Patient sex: F
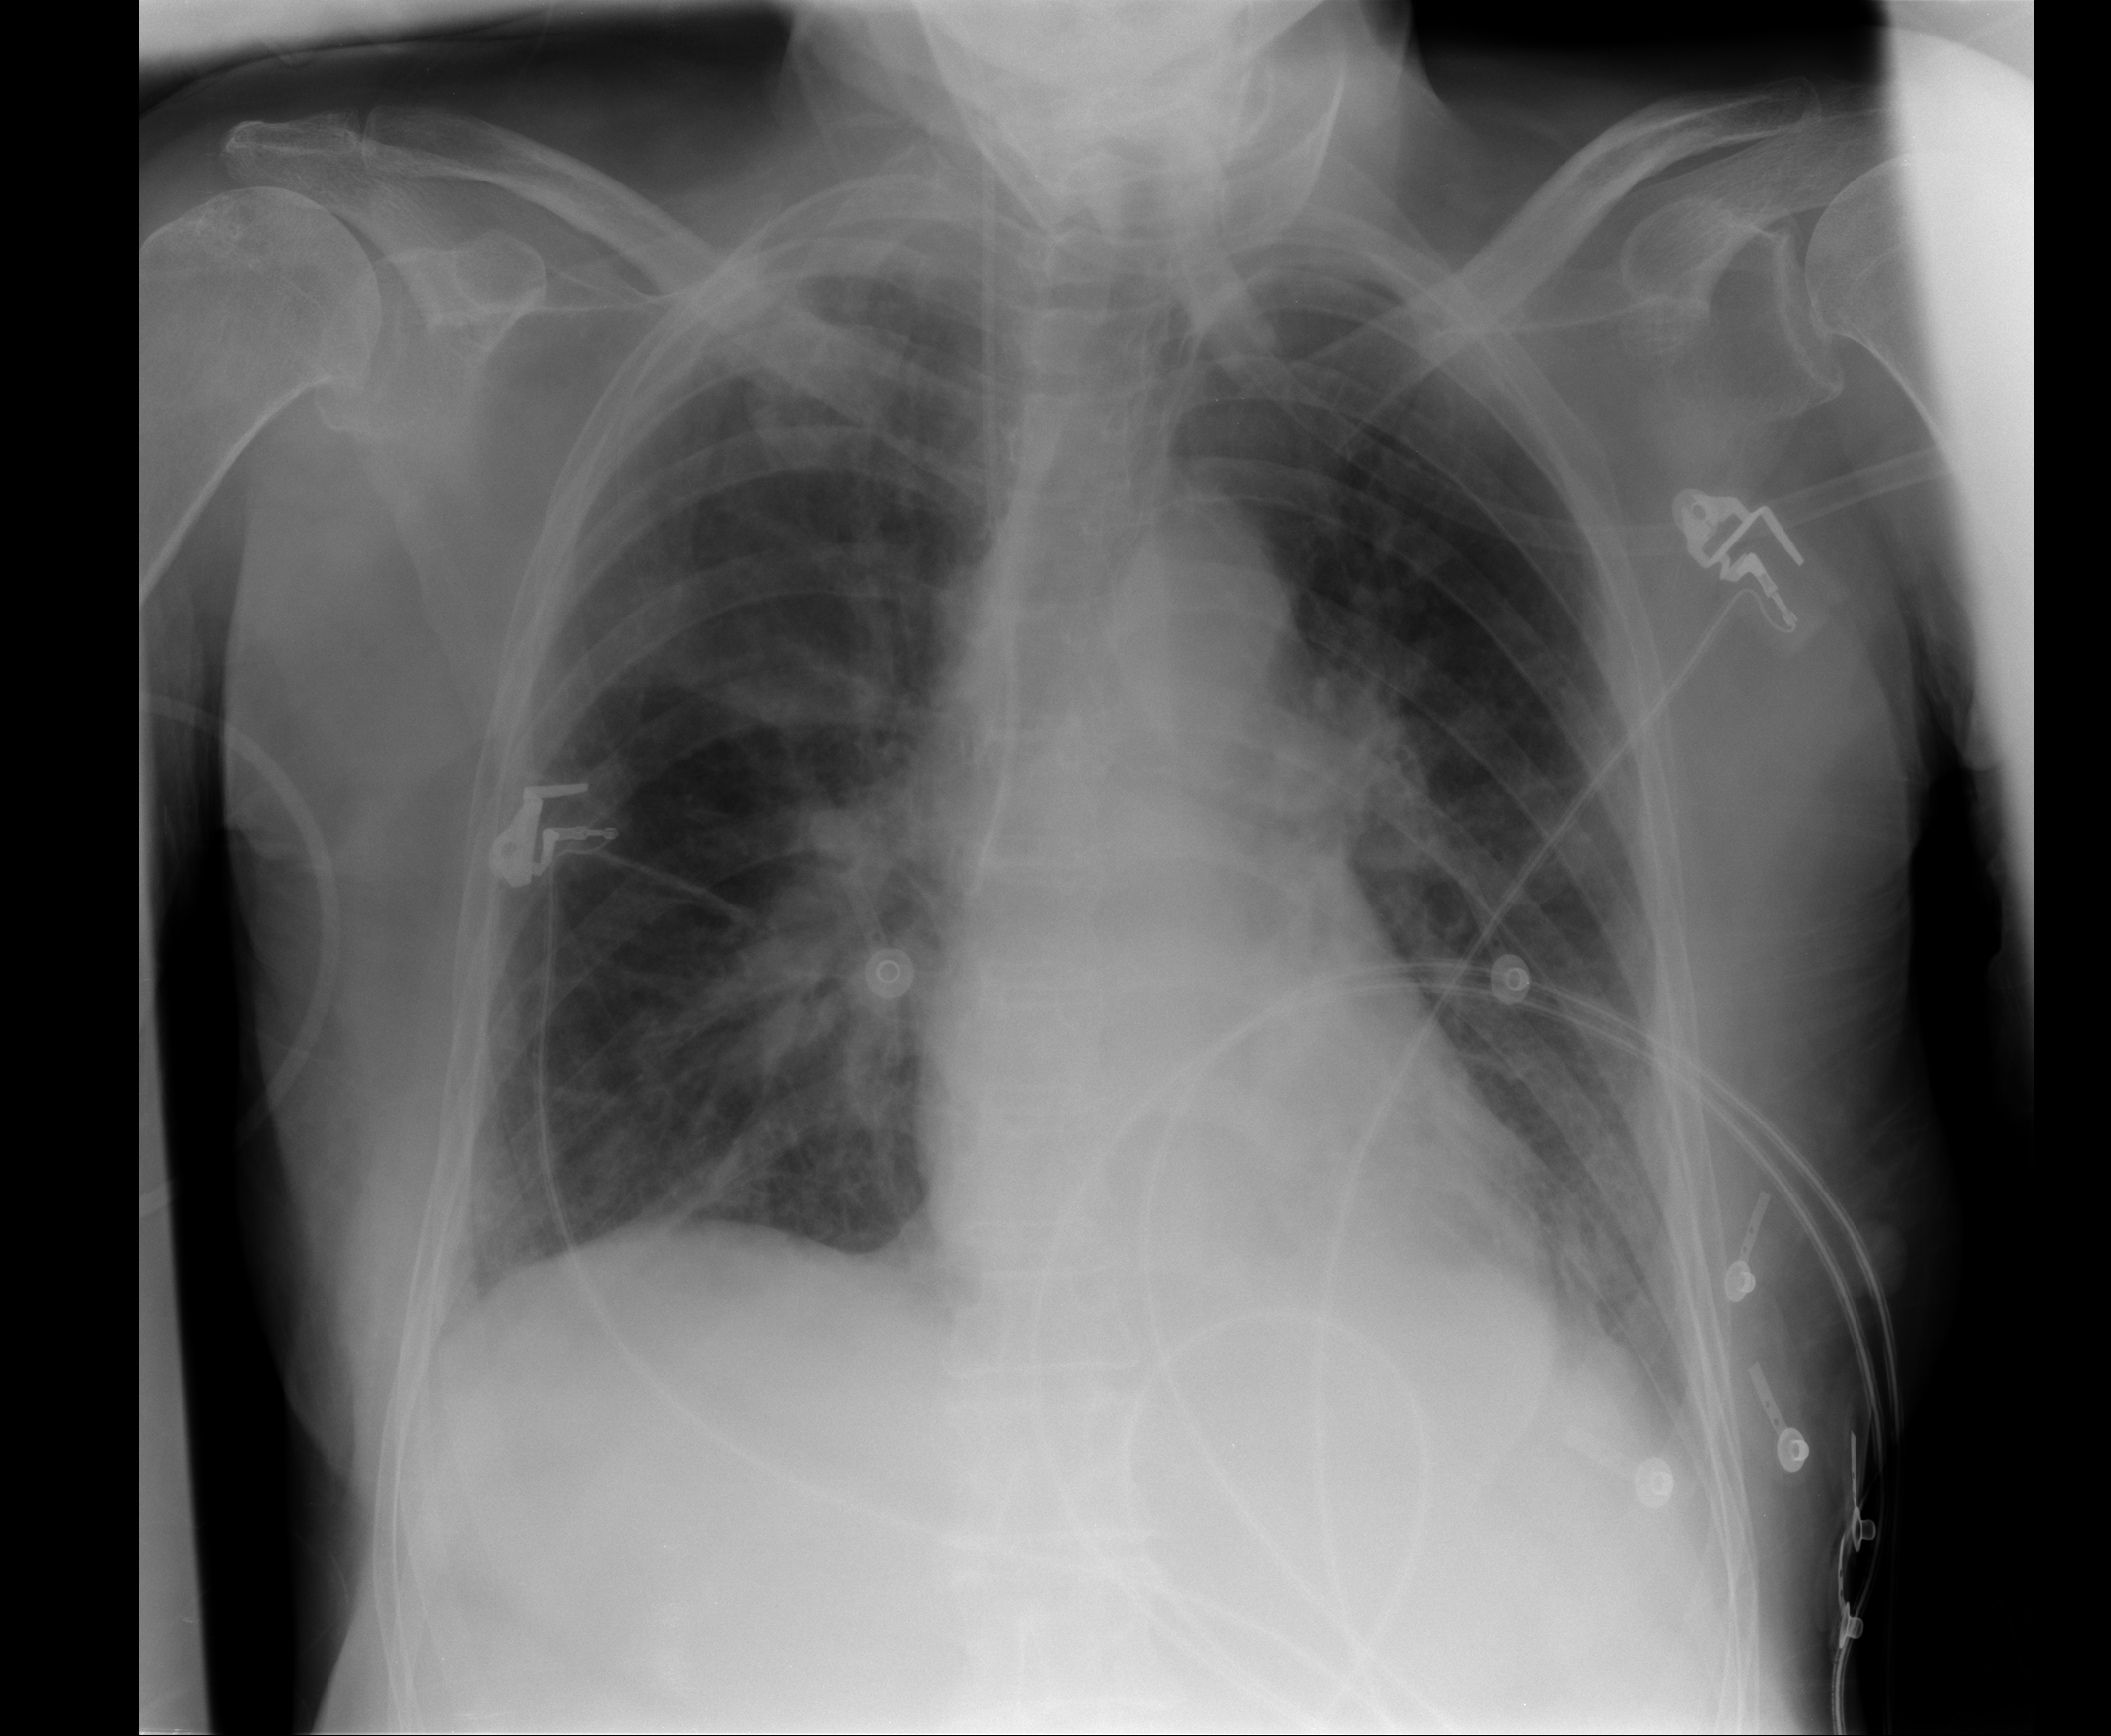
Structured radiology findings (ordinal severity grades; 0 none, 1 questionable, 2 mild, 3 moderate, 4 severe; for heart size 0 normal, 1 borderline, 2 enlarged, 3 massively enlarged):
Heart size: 0
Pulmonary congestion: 0
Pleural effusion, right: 0
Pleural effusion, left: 1
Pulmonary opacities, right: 2
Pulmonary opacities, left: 0
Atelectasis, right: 0
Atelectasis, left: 0